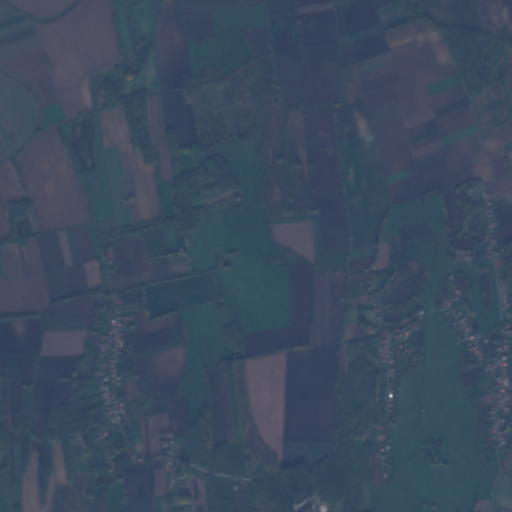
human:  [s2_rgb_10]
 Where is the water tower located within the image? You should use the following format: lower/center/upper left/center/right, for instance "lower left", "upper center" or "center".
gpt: The water tower is located in the lower center of the image.
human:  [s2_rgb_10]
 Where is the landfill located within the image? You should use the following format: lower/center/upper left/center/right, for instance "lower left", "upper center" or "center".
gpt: There is no landfill in the image.